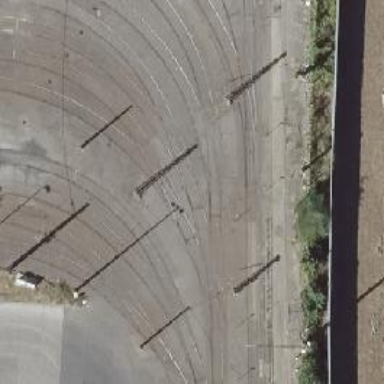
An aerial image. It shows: Railway switch.